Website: home-depot
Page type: receipt
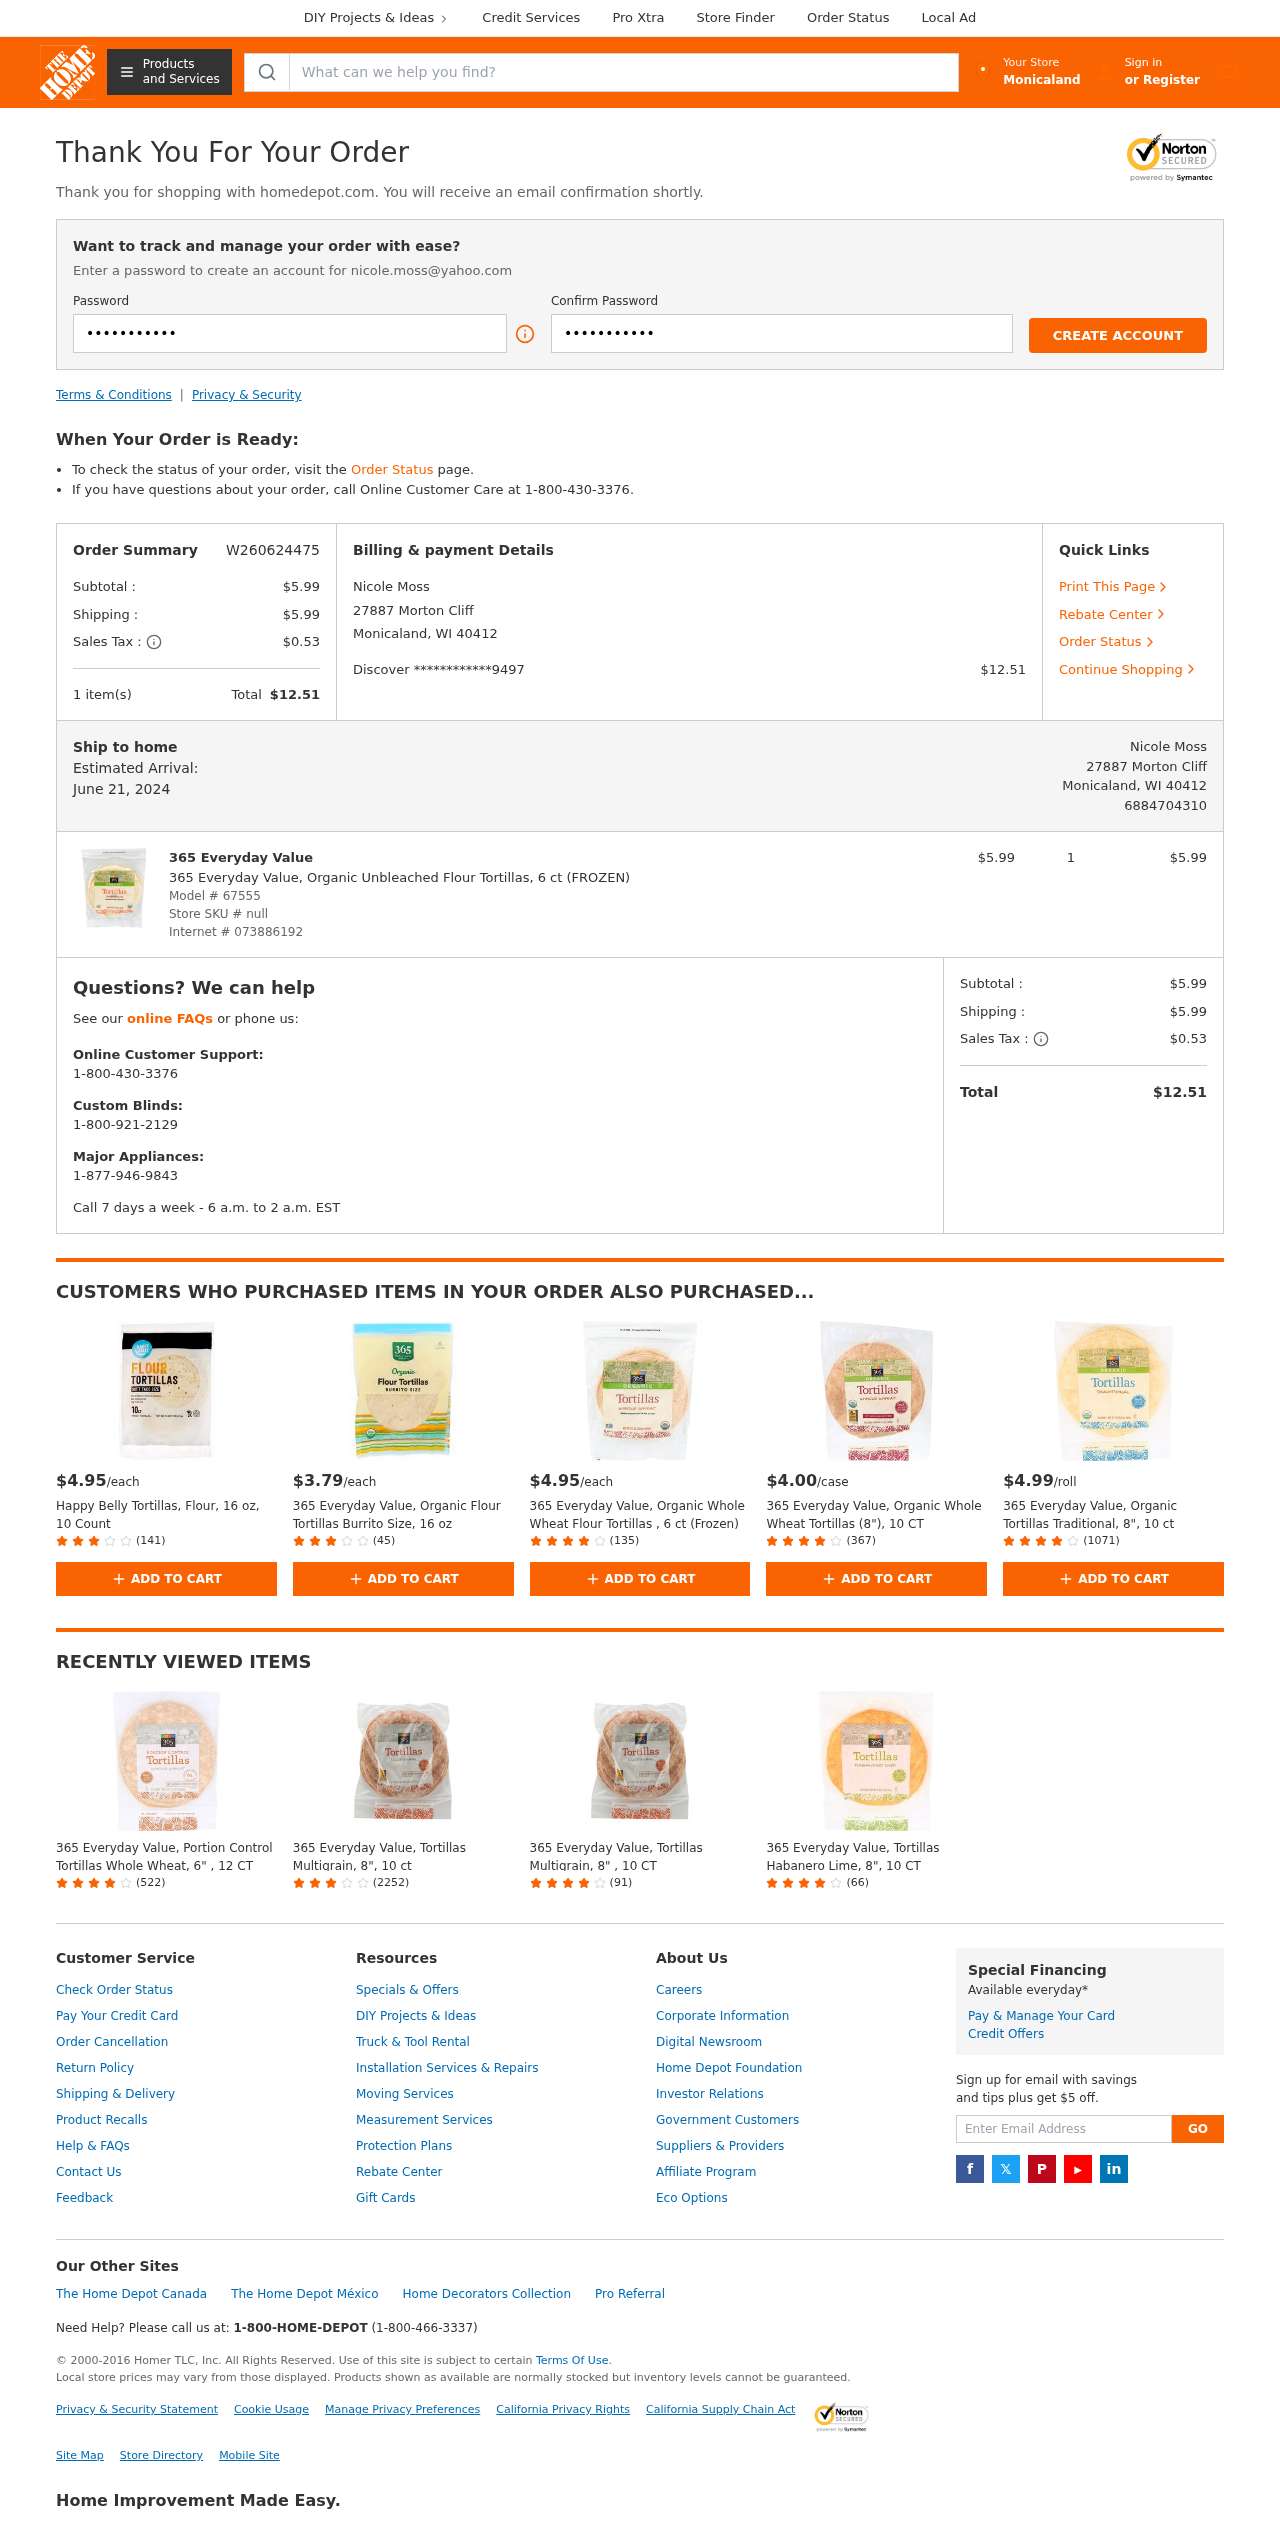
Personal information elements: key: PII_CARD_LAST4
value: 9497
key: PII_CARD_TYPE
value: Discover
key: PII_CITY
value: Monicaland
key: PII_EMAIL
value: nicole.moss@yahoo.com
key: PII_FULLNAME
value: Nicole Moss
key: PII_PHONE
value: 6884704310
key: PII_STREET
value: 27887 Morton Cliff
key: PII_CITY_STATE_ZIP
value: Monicaland, WI 40412
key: PII_FULLNAME2
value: Nicole Moss
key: PII_POSTCODE
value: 40412
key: PII_STATE_ABBR
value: WI
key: PII_POSTCODE_FULL
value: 40412
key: PII_CITY_STATE
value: Monicaland, WI
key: PII_POSTCODE_NUMERIC
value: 40412
Product elements: key: PRODUCT1_BRAND
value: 365 Everyday Value
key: PRODUCT1_NAME
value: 365 Everyday Value, Organic Unbleached Flour Tortillas, 6 ct (FROZEN)
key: PRODUCT1_PRICE
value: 5.99
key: PRODUCT1_QUANTITY
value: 1
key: PRODUCT2_PRICE
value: $4.95
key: PRODUCT2_NAME
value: Happy Belly Tortillas, Flour, 16 oz, 10 Count
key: PRODUCT2_NUM_RATINGS
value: (141)
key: PRODUCT3_PRICE
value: $3.79
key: PRODUCT3_NAME
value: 365 Everyday Value, Organic Flour Tortillas Burrito Size, 16 oz
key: PRODUCT3_NUM_RATINGS
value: (45)
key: PRODUCT4_PRICE
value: $4.95
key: PRODUCT4_NAME
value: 365 Everyday Value, Organic Whole Wheat Flour Tortillas , 6 ct (Frozen)
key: PRODUCT4_NUM_RATINGS
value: (135)
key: PRODUCT5_PRICE
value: $4.00
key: PRODUCT5_NAME
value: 365 Everyday Value, Organic Whole Wheat Tortillas (8"), 10 CT
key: PRODUCT5_NUM_RATINGS
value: (367)
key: PRODUCT6_PRICE
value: $4.99
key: PRODUCT6_NAME
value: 365 Everyday Value, Organic Tortillas Traditional, 8", 10 ct
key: PRODUCT6_NUM_RATINGS
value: (1071)
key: PRODUCT7_NAME
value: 365 Everyday Value, Portion Control Tortillas Whole Wheat, 6" , 12 CT
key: PRODUCT7_NUM_RATINGS
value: (522)
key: PRODUCT8_NAME
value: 365 Everyday Value, Tortillas Multigrain, 8", 10 ct
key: PRODUCT8_NUM_RATINGS
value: (2252)
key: PRODUCT9_NAME
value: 365 Everyday Value, Tortillas Multigrain, 8" , 10 CT
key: PRODUCT9_NUM_RATINGS
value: (91)
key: PRODUCT10_NAME
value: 365 Everyday Value, Tortillas Habanero Lime, 8", 10 CT
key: PRODUCT10_NUM_RATINGS
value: (66)
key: PRODUCT_MODEL_NUMBER
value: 67555
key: PRODUCT_INTERNET_NUMBER
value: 073886192
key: PRODUCT1_LINE_TOTAL
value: $5.99
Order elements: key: ORDER_ID
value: W260624475
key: ORDER_SUBTOTAL
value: $5.99
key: ORDER_SHIPPING_COST
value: $5.99
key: ORDER_TAX
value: $0.53
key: ORDER_NUM_ITEMS
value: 1 item(s)
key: ORDER_TOTAL
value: $12.51
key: ORDER_DELIVERY_DATE
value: June 21, 2024
Search elements: key: HEADER_SEARCH
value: What can we help you find?
Other elements: key: STORE_SKU
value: null